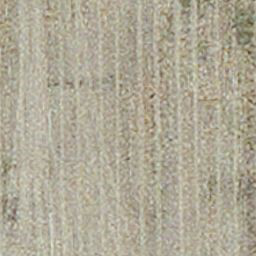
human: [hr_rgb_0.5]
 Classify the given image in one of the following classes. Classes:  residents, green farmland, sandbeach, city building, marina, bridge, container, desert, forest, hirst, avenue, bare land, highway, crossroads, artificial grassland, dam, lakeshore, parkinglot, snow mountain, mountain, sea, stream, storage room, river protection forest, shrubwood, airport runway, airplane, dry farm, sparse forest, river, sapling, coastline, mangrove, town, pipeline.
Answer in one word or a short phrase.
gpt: dry farm